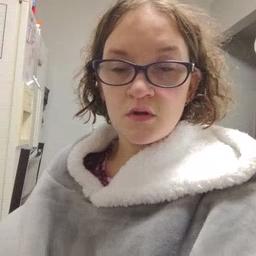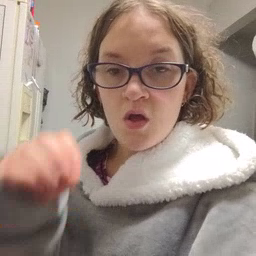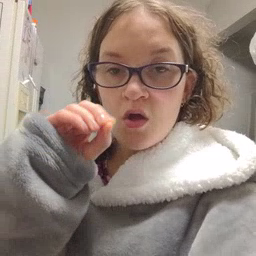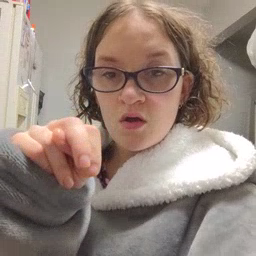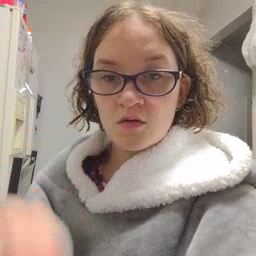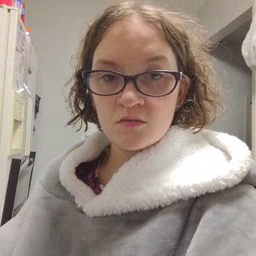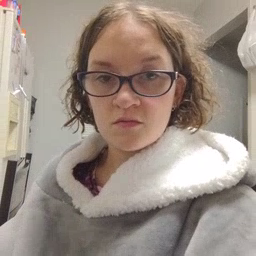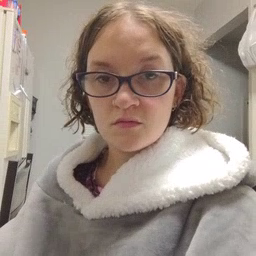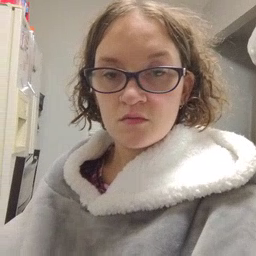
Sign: on